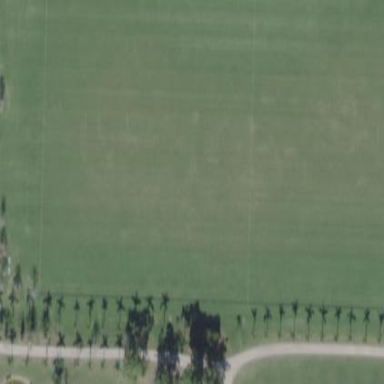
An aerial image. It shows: Grassy equestrian pitch for leisure activities.